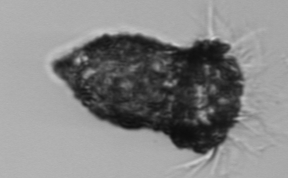
Label: Tintinnopsis